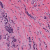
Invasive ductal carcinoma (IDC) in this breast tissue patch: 0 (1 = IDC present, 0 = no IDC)